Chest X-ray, PA view. Patient: 3 years old, sex F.
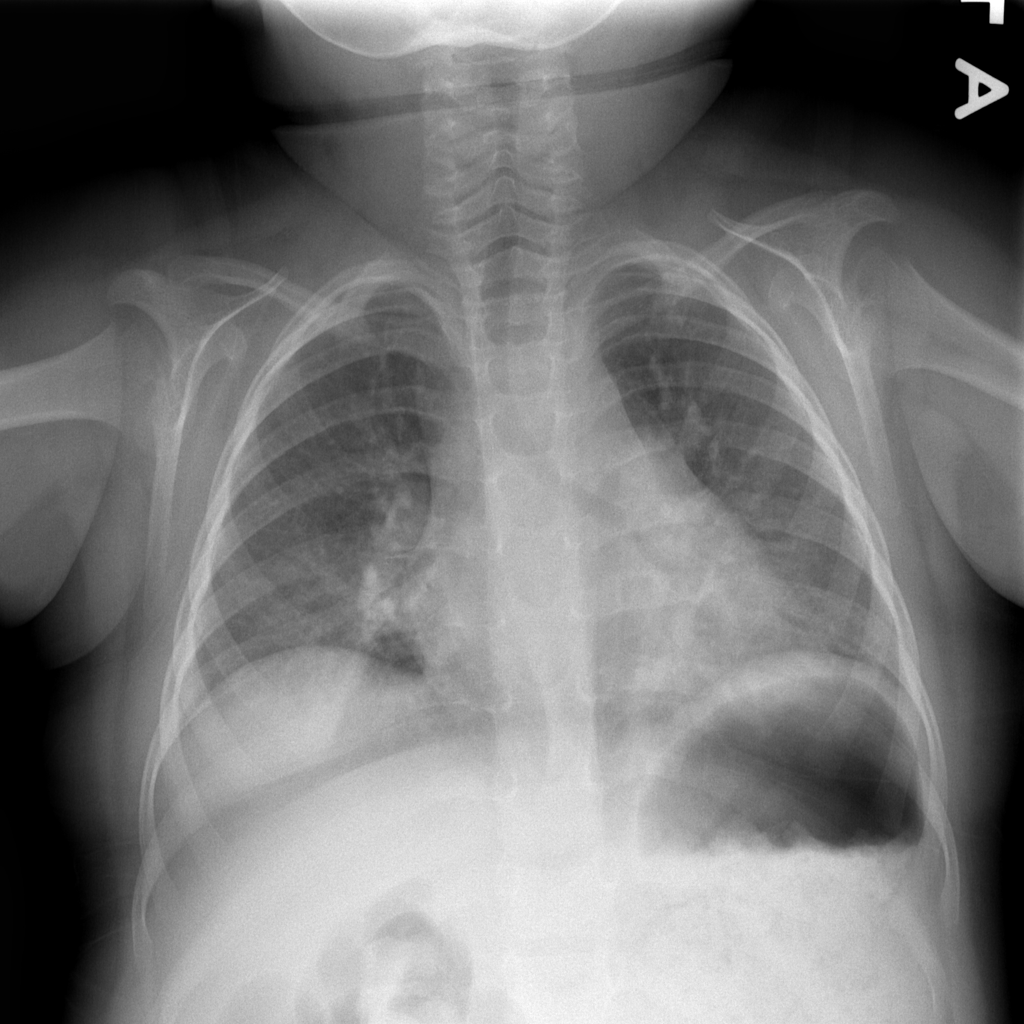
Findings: Atelectasis